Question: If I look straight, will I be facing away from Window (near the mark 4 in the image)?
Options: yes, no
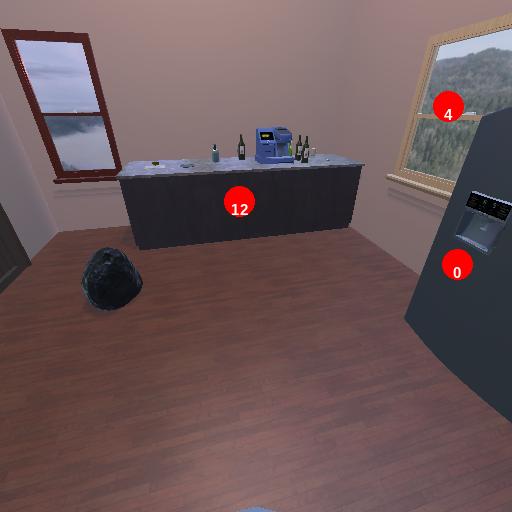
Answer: yes